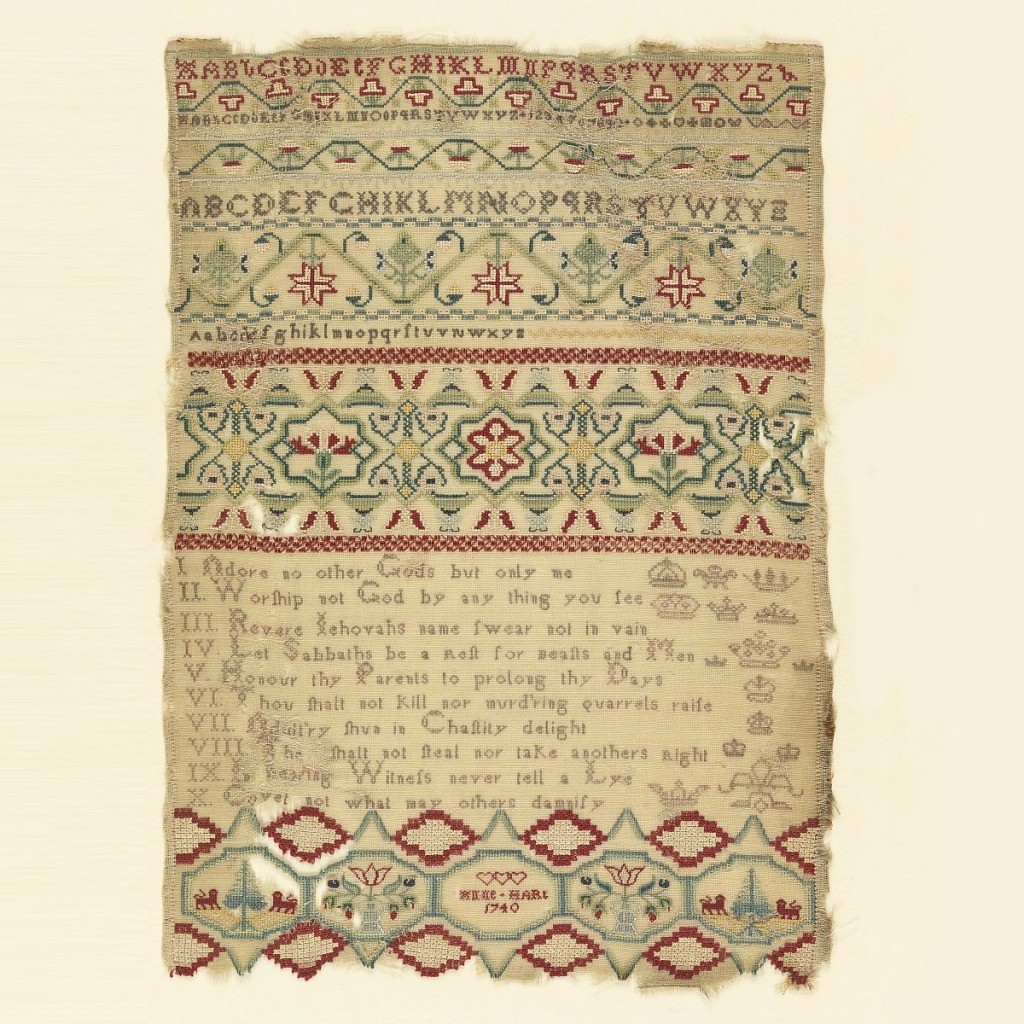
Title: Sampler
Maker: Anne Hart, English, b.1725
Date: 1740
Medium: silk embroidery on wool foundation Technique: cross, satin and eyelet stitches on plain weave
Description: Vertical rectangular sampler in green and red on a cream ground. In the upper register, small floral borders and three alphabets. In the middle is a wide, symmetrical floral border with stylized carnations. Below, the Ten Commandments in rhyming couplets.  A linked octagon band at the bottom bears the inscription Anne Hart 1740, surmounted by three hearts. The two outer octagons contain dogs or lions facing a pine tree, which characterize Norfolk samplers.